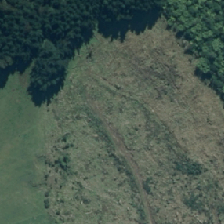
Land cover: low_producing_grassland